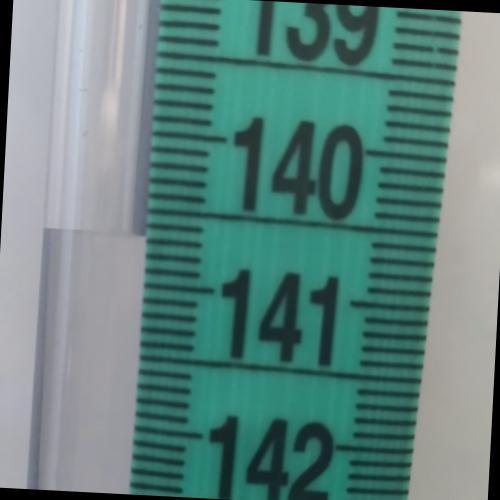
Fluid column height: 140.7 cm